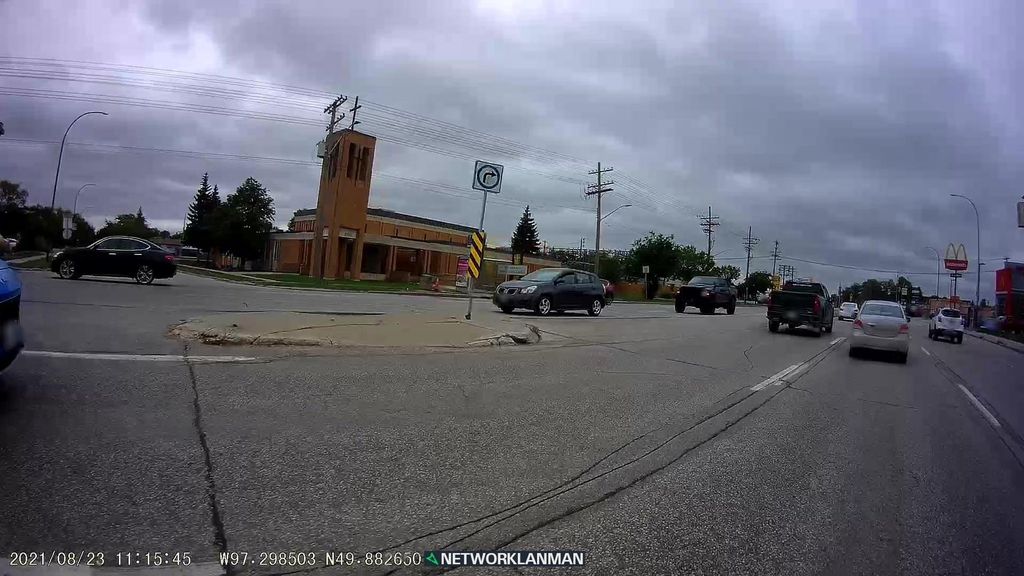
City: winnipeg